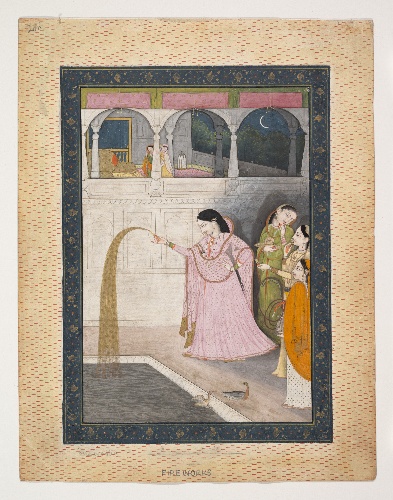
Date: ca. 1800
Object type: Painting
Classification: Paintings
Medium: Ink, opaque watercolor, silver and gold on paper
Culture: India (Punjab Hills, Kangra)
Dimensions: 6 3/5 x 2 1/4 in. (16.8 x 5.8 cm)
Department: Asian Art
Credit line: Rogers Fund, 1918
Accession year: 1918
Repository: Metropolitan Museum of Art, New York, NY
Tags: Ducks|Women|Fireworks